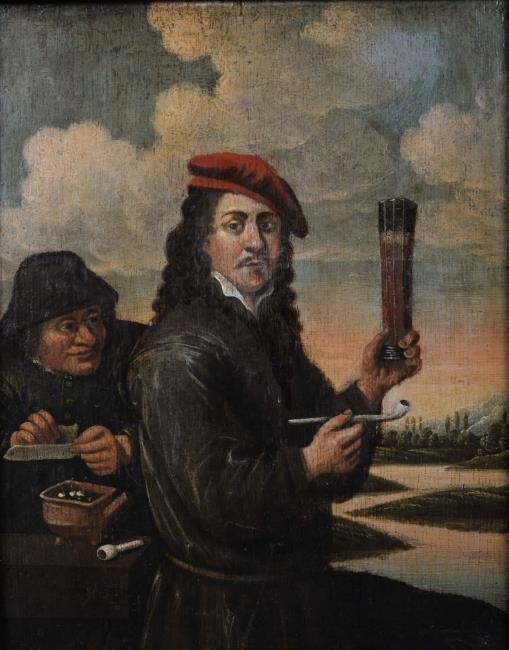
Title: Man with a glass and a pipe, with an old woman with tobacco
Artist: free after David Teniers (II) Bron: Ellis Dullaart (2015-09)
Latest date: 1700
Genre: painting
Iconography: Tobacco
Keywords: genre, in a landscape, two human figures, half-length, man, old woman, facing front, beret, long hair (men's hairstyle), flute glass, pipe, smoking (activity), tobacco, fire pot